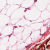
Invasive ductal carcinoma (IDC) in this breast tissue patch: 0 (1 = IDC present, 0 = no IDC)